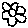
Label: flower